Question: I created a drop down as a component (DDComp) which I am using in multiple locations as a child in other components. On change of this DDComp, it calls the onchange of its parent component. This works fine.
What I want to achieve is, whenever someone change dropdown, it should trigger on change on all instances of that DDComp on the page.
This image will better explain what I am trying to do.

'''
import React, { Component } from 'react';
import ReactDOM from 'react-dom';
import DateRangePicker from 'react-bootstrap-daterangepicker';
import moment from '../../../plugins/moment/moment.js';
class DDComp extends Component {
constructor(props) {
super(props);
this.changeHandler = this.changeHandler.bind(this);
this.display_value = 'Filters';
}
changeHandler(e, picker) {
if (typeof this.props.onChange === 'function') {
let start_date = '';
let end_date = '';
if(picker.startDate)
start_date = picker.startDate.format().split('T')[0];
if(picker.endDate)
end_date = picker.endDate.format().split('T')[0];
this.props.onChange(start_date, end_date);
this.display_value = picker.chosenLabel;
}
}
render() {
let ranges = {
"Today": [moment(), moment()],
"Yesterday": [moment().subtract(1, "day"), moment().subtract(1, "day")],
"Last 7 days": [moment().subtract(7, "days"), moment().subtract(1, "day")],
"Last 30 days": [moment().subtract(30, "days"), moment().subtract(1, "day")],
"This month": [moment().startOf("month"), moment().endOf("month")],
"Last month": [moment().subtract(1, "month").startOf("month"), moment().subtract(1, "month").endOf("month")],
};
return (
<div className={"dropdown float-right"}>
<DateRangePicker applyClass="devcon-dtp" ranges={ranges} onApply={this.changeHandler}>
<button className={"dd-ajax-filter btn btn-outline-secondary btn-sm"} type="button">{this.display_value}</button>
</DateRangePicker>
</div>
);
}
}
export default DDComp;
'''
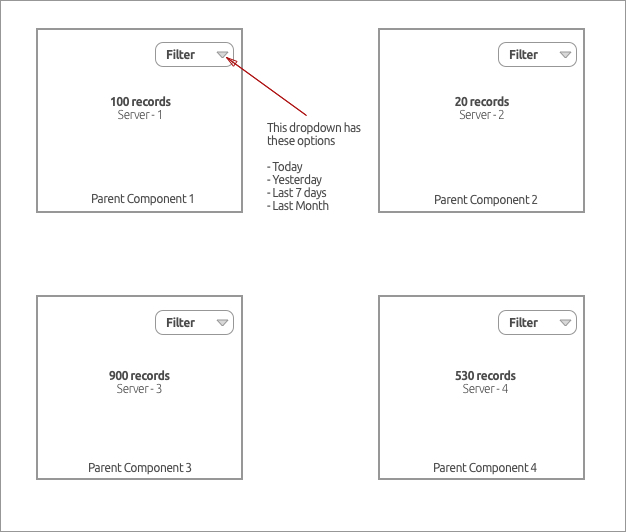
Answer: You can use React Context API to store and share the state for 'Dropdown'.
'''
import React from "react";
const DropdownContext = React.createContext({
dropdownState: {
value: null,
items: [],
setValue: () => {},
setItems: () => {}
}
});
export const DropdownContextProvider = ({ children, initialItems }) => {
const [value, setValue] = React.useState(null);
const [items, setItems] = React.useState(initialItems);
return (
<DropdownContext.Provider
value={{
dropdownState: {
value,
setValue,
items,
setItems
}
}}
>
{children}
</DropdownContext.Provider>
);
};
export const DropdownContextConsumer = DropdownContext.Consumer;
export const Dropdown = ({ value, items, onChange }) => (
<select value={value} onChange={e => onChange(e.currentTarget.value)}>
{items.map(item => (
<option key={item.key} value={item.value}>
{item.label}
</option>
))}
</select>
);
'''
You will use 'DropdownConsumer' to receive the actual value and items and the function to change these value and items.
In order not to write 'DropdownConsumer' every time you need the state for dropdown, you can create a 'ConnectedDropdown' component:
'''
export const ConnectedDropdown = () => (
<DropdownContextConsumer>
{({ dropdownState }) => (
<Dropdown
value={dropdownState.value}
items={dropdownState.items}
onChange={dropdownState.setValue}
/>
)}
</DropdownContextConsumer>
);
'''
From here, you can use your 'ConnectedDropdown' anywhere in the app and be sure that all these components use the same state. Check out the <URL>.